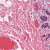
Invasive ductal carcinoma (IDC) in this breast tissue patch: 1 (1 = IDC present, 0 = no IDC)